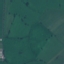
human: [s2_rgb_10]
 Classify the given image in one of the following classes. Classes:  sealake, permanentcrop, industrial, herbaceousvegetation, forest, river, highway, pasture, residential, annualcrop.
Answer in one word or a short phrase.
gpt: Pasture